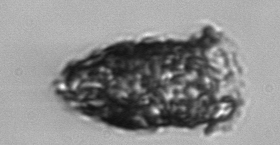
Label: Tintinnopsis